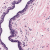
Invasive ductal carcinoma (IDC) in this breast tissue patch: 0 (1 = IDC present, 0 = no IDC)